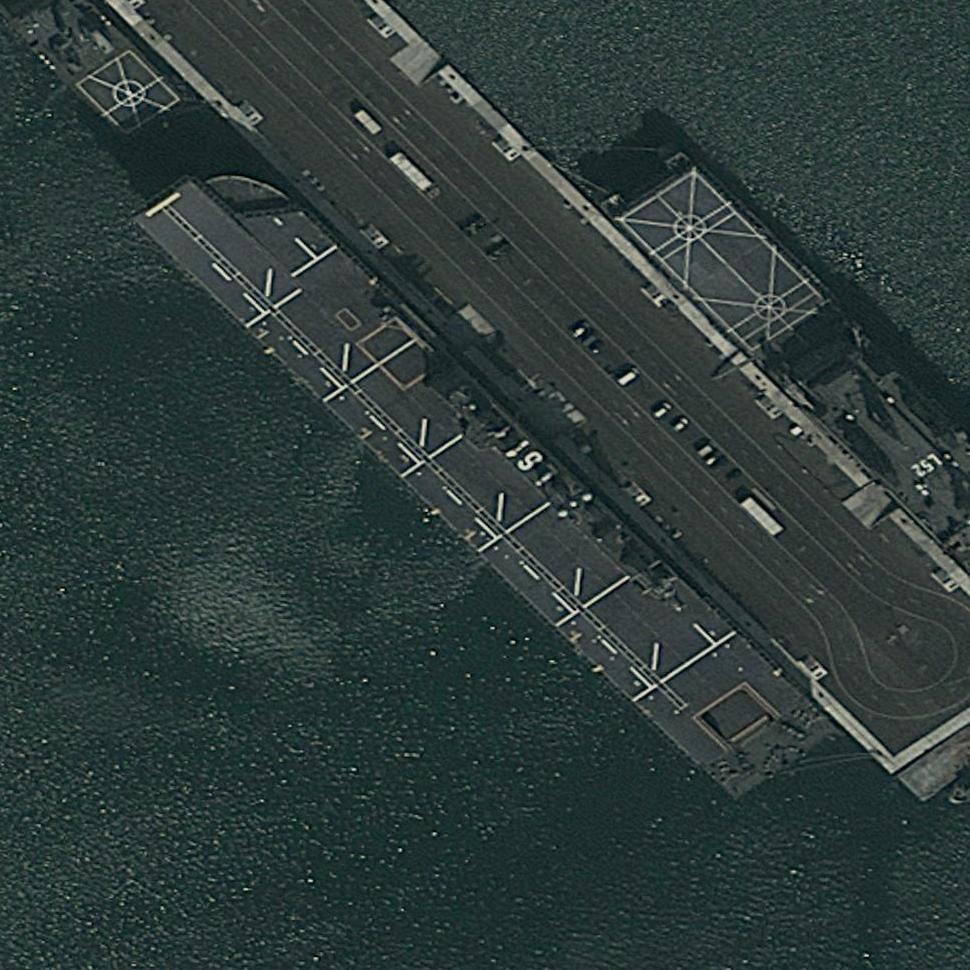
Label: assault